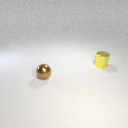
small yellow metal cylinder behind small brown metal sphere